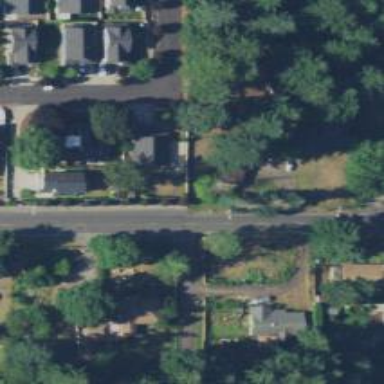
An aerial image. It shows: Secondary road with sidewalk on the left.